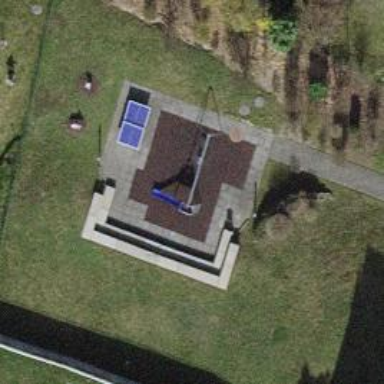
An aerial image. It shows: Playground area for leisure land.